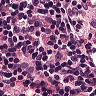
Metastatic tissue present: no